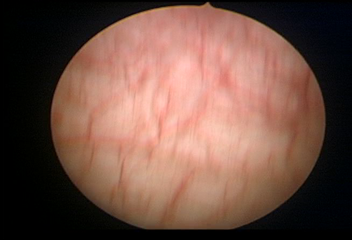
Modality: WLC
Class: Normal mucosa
Bladder cancer association: No